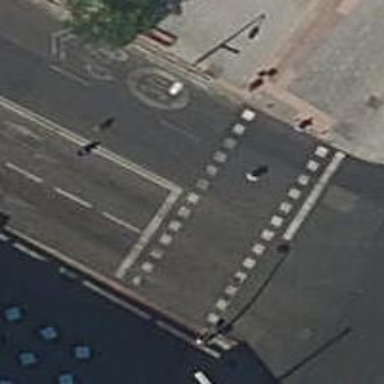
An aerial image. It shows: Road crossing with traffic signals.